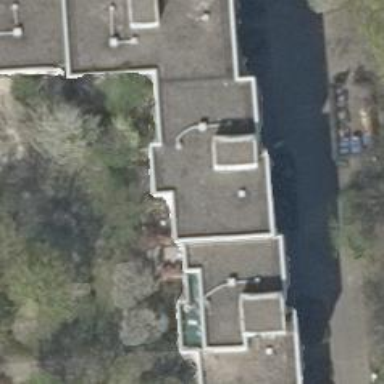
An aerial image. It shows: Flat-roofed apartment building.